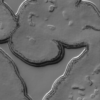
Label: not_dusty